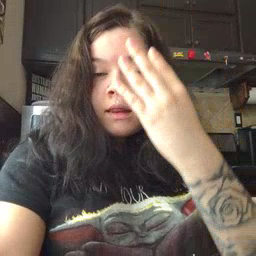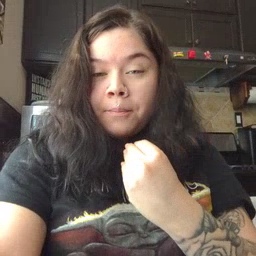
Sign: nap